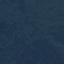
Land use / land cover class: Forest